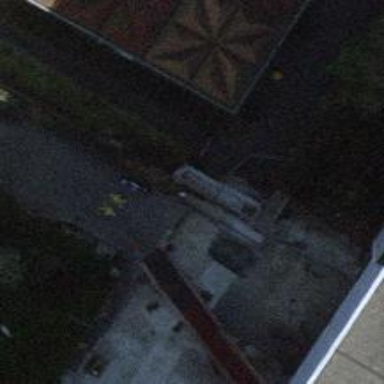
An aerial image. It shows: Paved footway that goes through building passage tunnel.